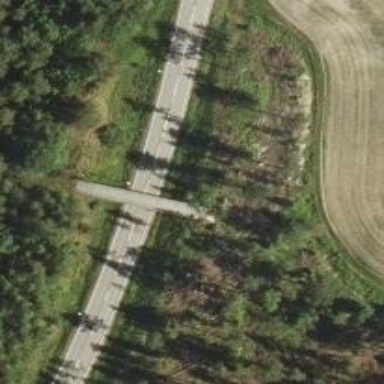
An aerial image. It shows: Footway bridge.